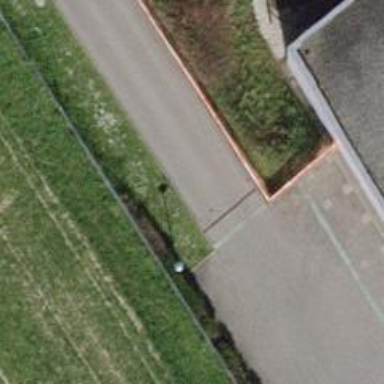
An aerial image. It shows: Gate.